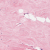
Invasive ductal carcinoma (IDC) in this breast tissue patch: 0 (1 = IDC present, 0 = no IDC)